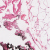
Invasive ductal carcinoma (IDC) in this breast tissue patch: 0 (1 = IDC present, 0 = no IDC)